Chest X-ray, PA view. Patient: 49 years old, sex F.
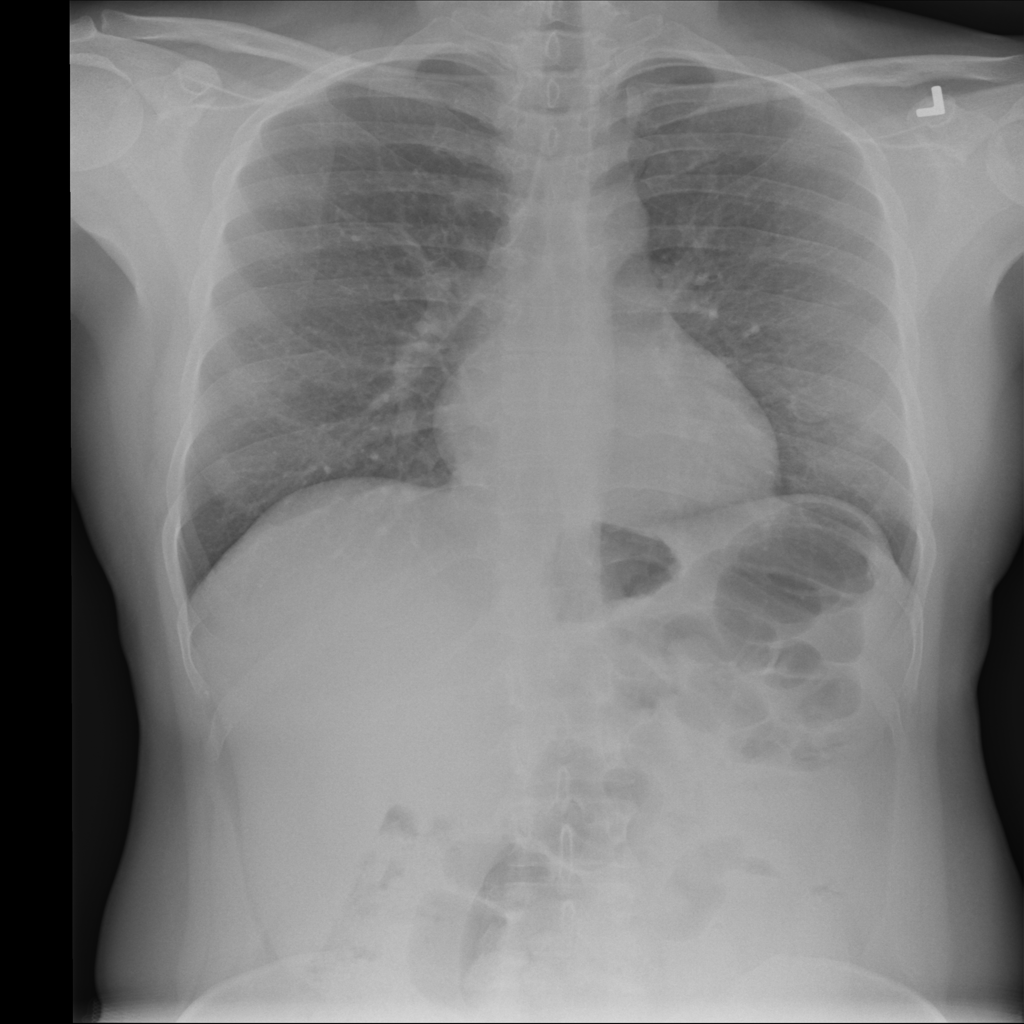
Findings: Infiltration